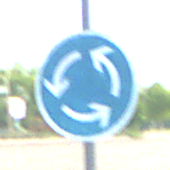
Verkehrszeichen: Kreisverkehr
Umgebung: Outdoor, Suburban
Tageszeit: MorningAfternoon
Wetter: PartlyCloudy
Licht: Natural
Jahreszeit: NotSpecified
Kontrast: HighContrast